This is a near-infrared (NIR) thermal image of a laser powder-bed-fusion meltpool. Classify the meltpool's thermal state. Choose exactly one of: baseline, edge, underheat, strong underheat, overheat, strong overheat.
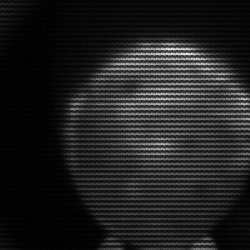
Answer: edge